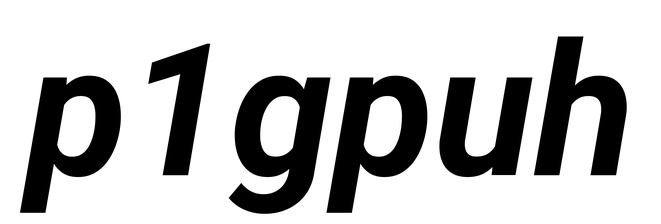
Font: Roboto-Italic_Bold_Italic